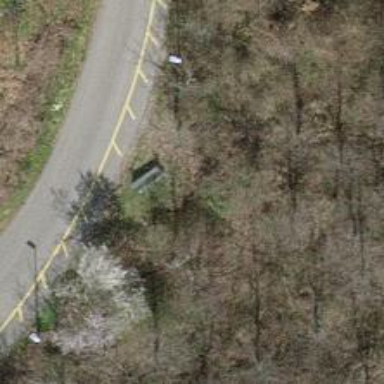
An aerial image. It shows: Bench.